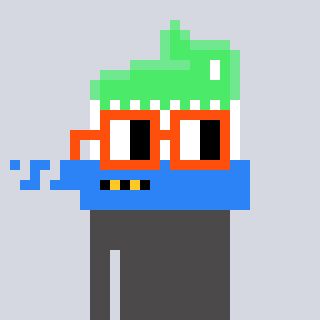
a pixel art character with square orange glasses, a toothbrush-shaped head and a grayscale-colored body on a cool background